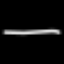
Label: line